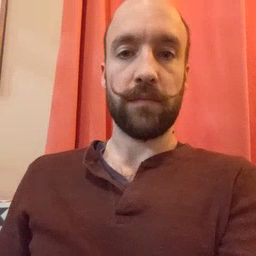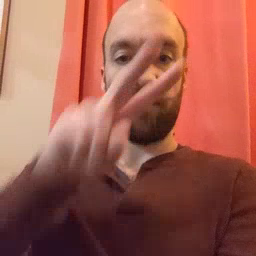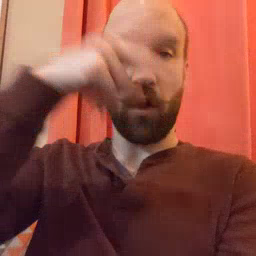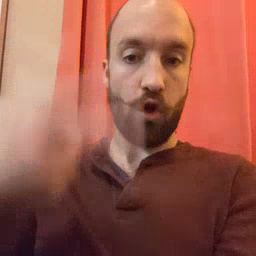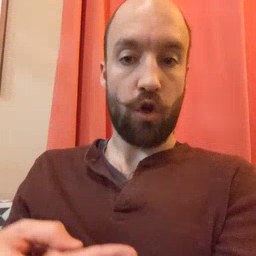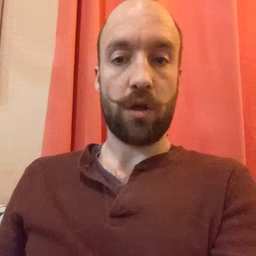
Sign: fall